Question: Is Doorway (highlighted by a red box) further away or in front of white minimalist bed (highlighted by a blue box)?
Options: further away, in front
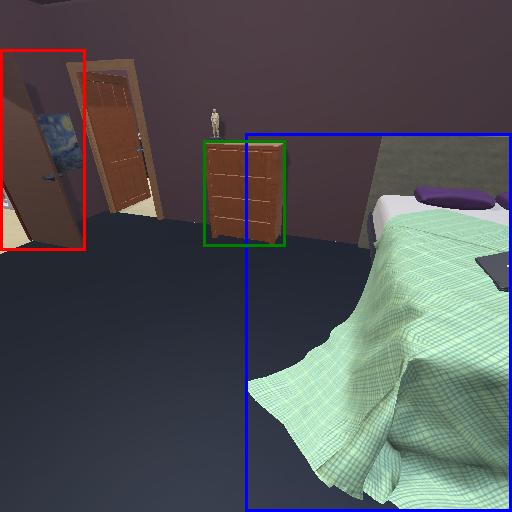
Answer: further away